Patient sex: M
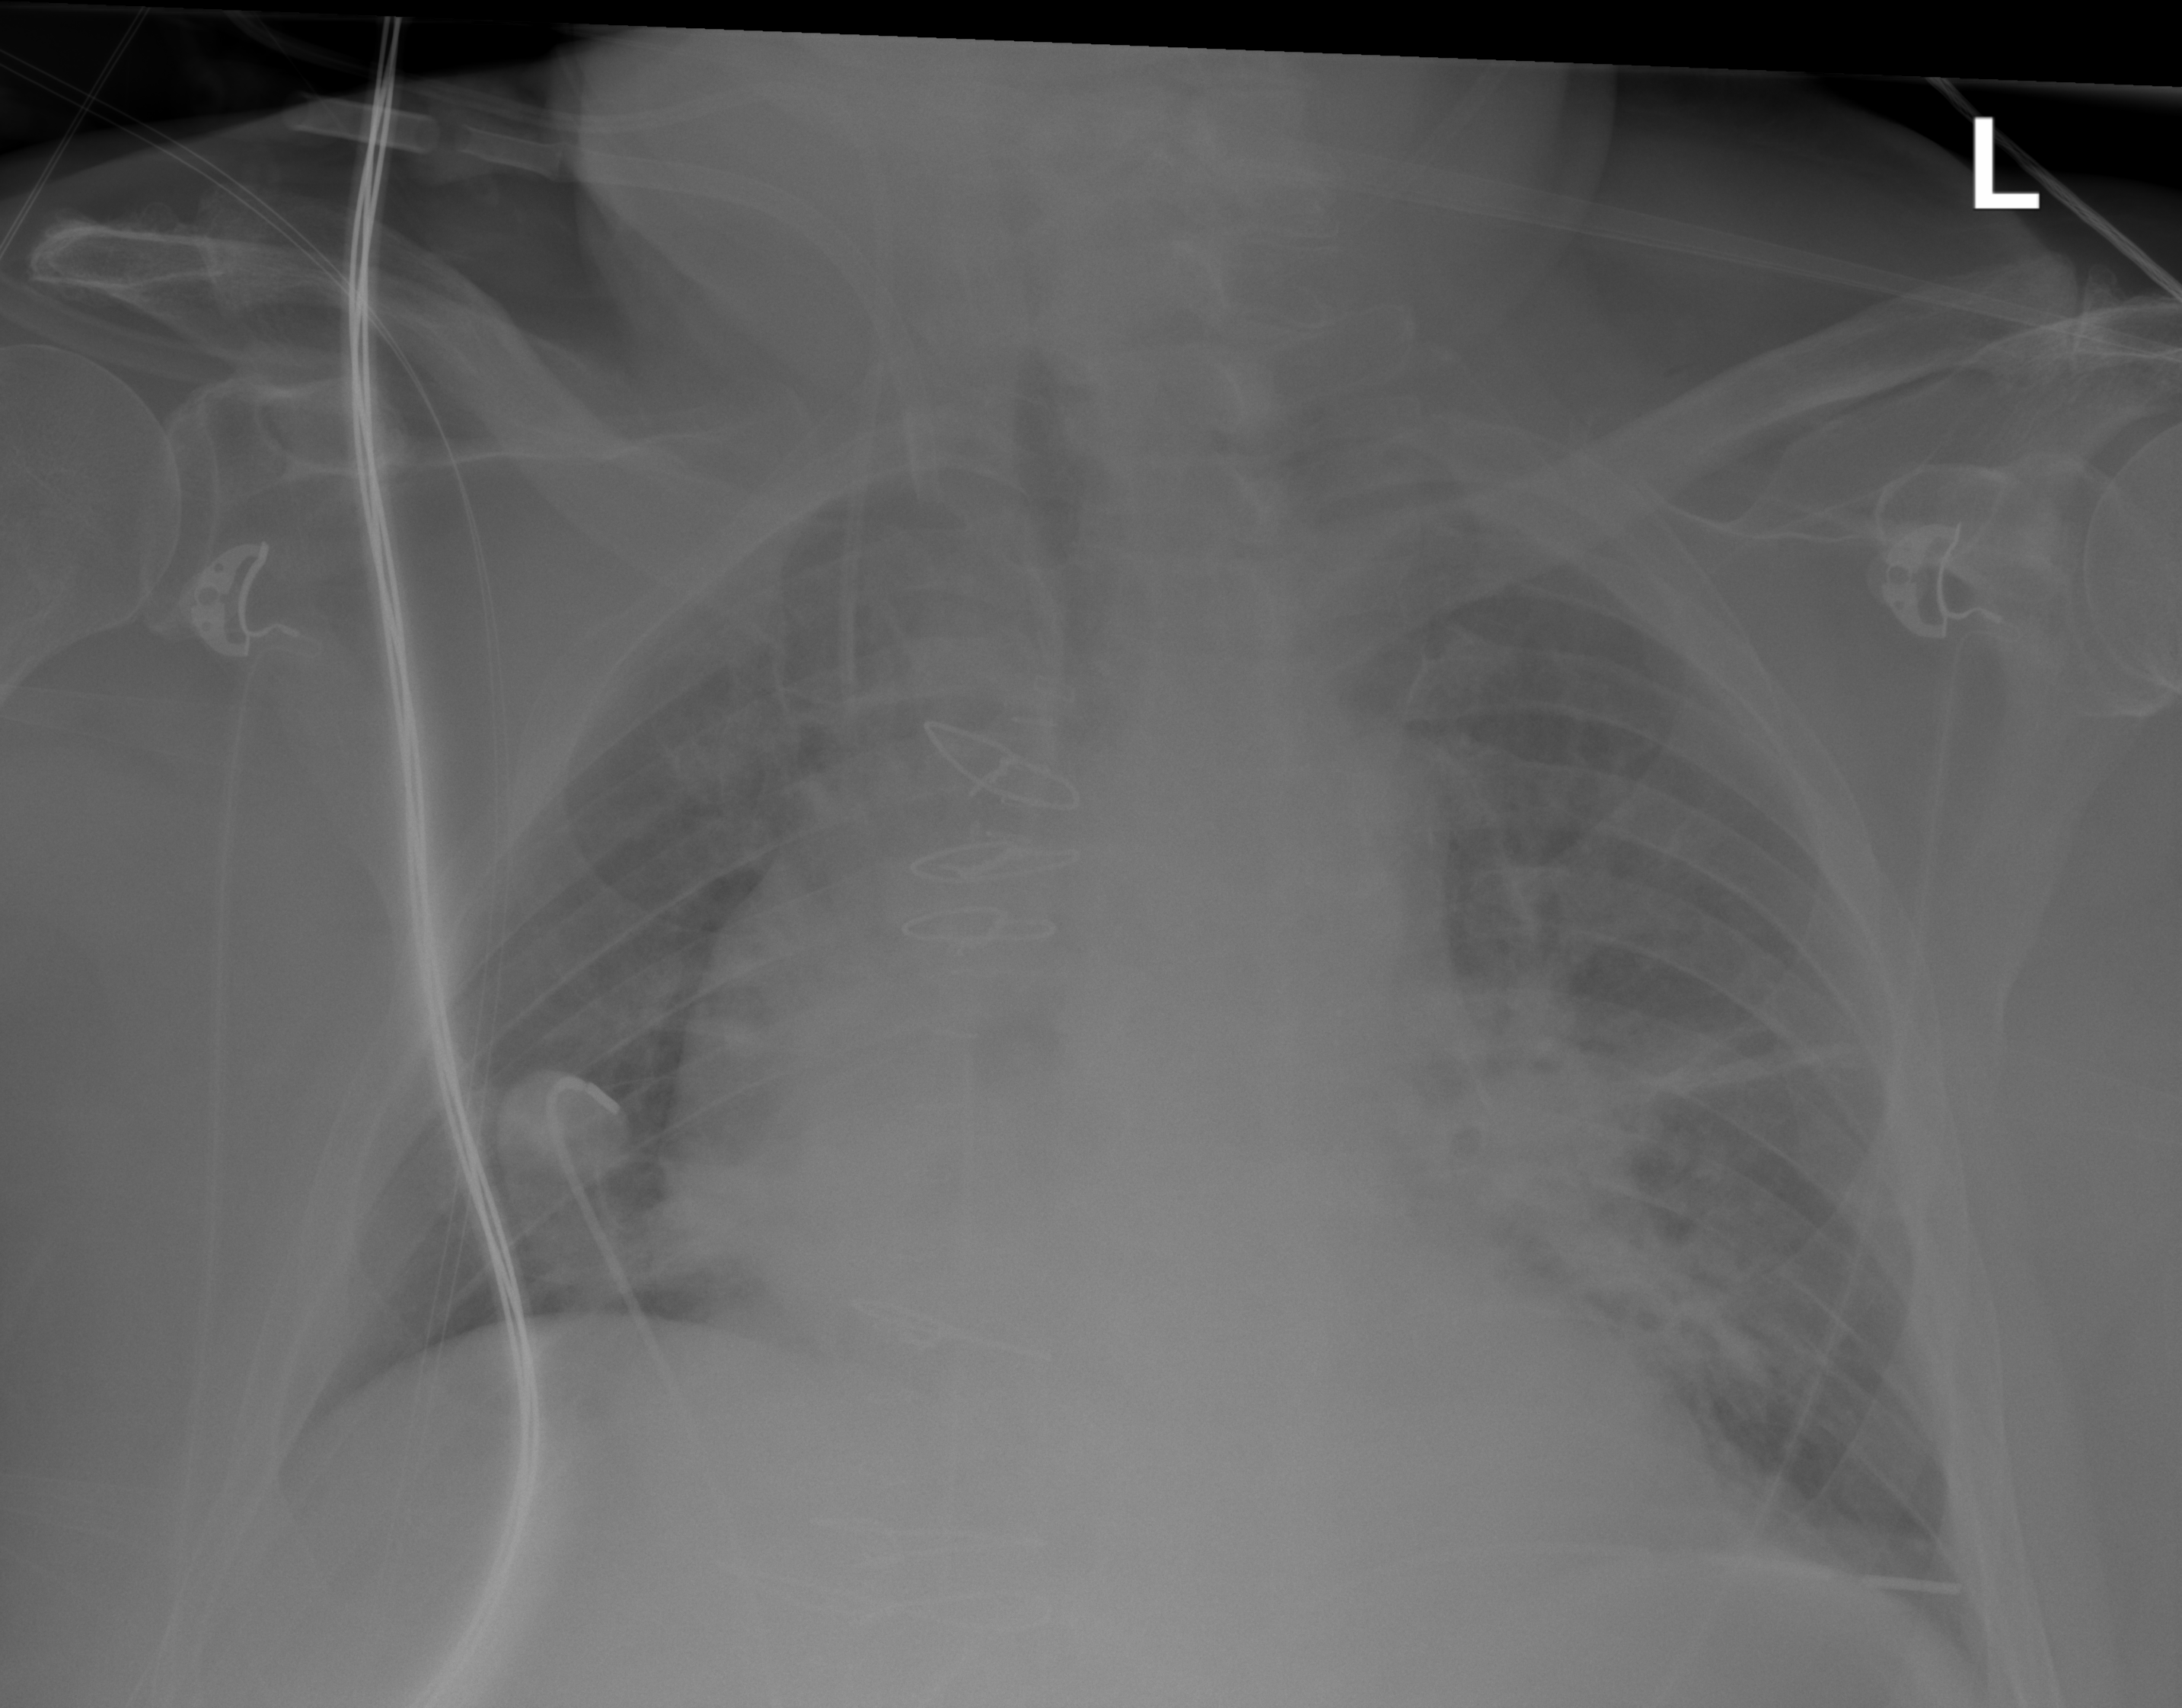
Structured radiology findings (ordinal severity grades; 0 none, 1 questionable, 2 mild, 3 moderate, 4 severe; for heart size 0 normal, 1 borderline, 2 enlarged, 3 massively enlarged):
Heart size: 0
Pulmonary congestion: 2
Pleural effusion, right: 0
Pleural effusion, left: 0
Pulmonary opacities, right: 0
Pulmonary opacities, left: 1
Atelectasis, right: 0
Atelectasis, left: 2